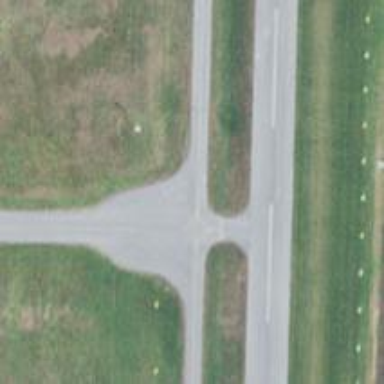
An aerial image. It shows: Asphalt taxiway at the airport.